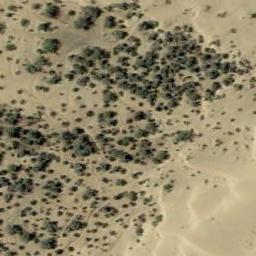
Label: chaparral